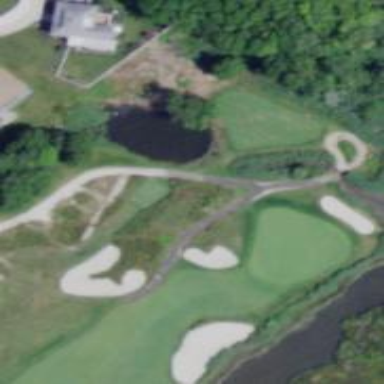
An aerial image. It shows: Rough grassy area used for golf.